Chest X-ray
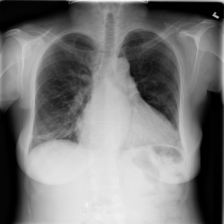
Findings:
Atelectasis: negative
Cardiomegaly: positive
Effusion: positive
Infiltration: negative
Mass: negative
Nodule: negative
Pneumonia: negative
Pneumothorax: negative
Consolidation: negative
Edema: negative
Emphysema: negative
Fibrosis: negative
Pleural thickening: negative
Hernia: negative